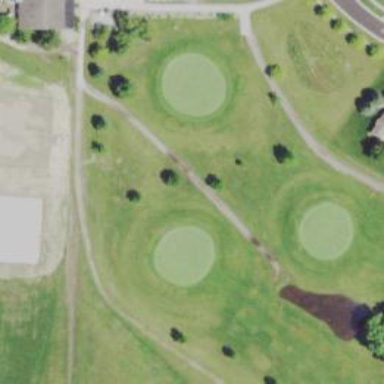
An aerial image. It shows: Path for both roads and golfers.